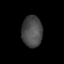
Tissue: skin
Cell type: Epithelial cells
Senescence score: 0.7827
Nuclear area (px): 623
Mean DAPI intensity: 74.128